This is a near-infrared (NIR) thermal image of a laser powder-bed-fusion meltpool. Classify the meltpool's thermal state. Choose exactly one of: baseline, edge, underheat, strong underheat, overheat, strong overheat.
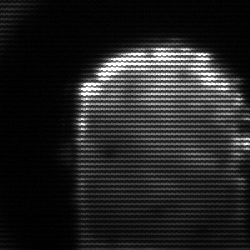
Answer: baseline